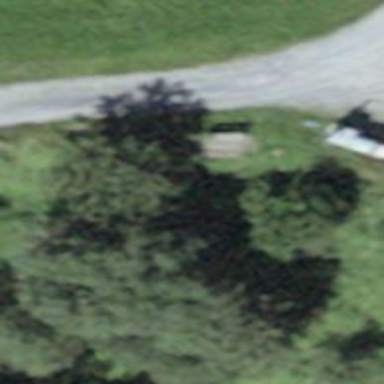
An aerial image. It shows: Bench.